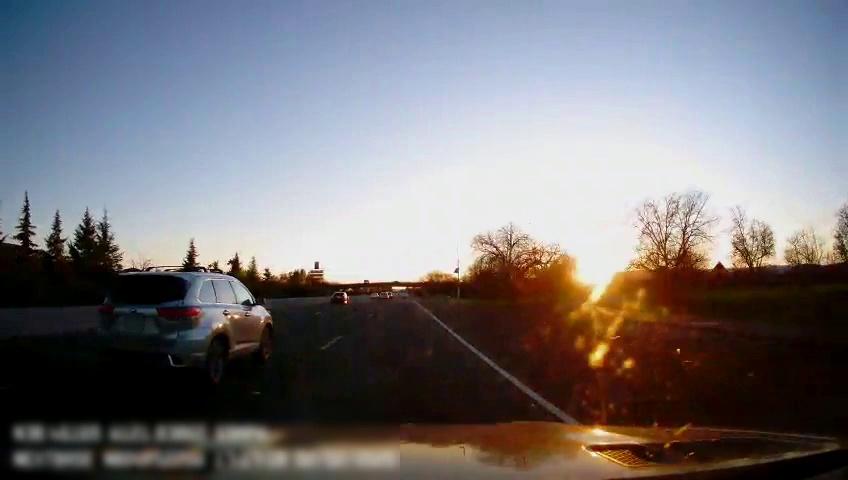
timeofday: Dusk/Dawn/Twilight
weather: Sunny
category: Drivable Space
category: Drivable Space
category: Vehicles | Car
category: Vehicles | SUV
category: Vehicles | Car
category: Lanes | Current Lane
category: Lanes | Alternate Lane
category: Lanes | Alternate Lane